Question: I use bootstrap and when i try to place an input i have this :

A very small input...
'''
<!-- FILTRE 2em partie-->
<div id="filtre2" class="modal hide fade row-fluid" tabindex="-1" role="dialog" aria-labelledby="filtre2" aria-hidden="true">
<div class="modal-header">
<button type="button" class="close" data-dismiss="modal" aria-hidden="true">x</button>
<h3 id="filtre2">Parametre du filtre generique (2/2)</h3>
</div>
<div class="modal-body" class="form-horizontal" >
<div class="rep"></div>
<p>Lorsqu'un message correspondant a cette recherche arrive :</p>
<em>Specifier le sous-dossier dans lequel le mail doit etre envoye : </em>
<input type="text" name="repertory" id="repertory"/>
<!--<p><input type="checkbox" name="spam" id="checksuppr" value="spam"/> Supprimer le message</p>-->
</div>
<div class="modal-footer">
<button class="btn" data-dismiss="modal" aria-hidden="true">Fermer</button>
<button class="btn btn-primary" type="submit" id="creespam">Creer filtre</button>
</div>
</div>
'''
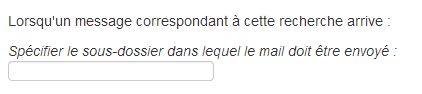
Answer: In bootstrap, you can add classes to increase the length of the input control. For example, 'input-large', 'input-xlarge', 'input-xsmall', etc... You can also use 'input-block-level' to have the input fill the width of the containing div.
You can see here for more details regarding form control styling:
<URL>
Also, make sure you have your doctype specified as HTML5 using '<!DOCTYPE HTML>' and the meta tag is properly set, such as '<meta name="viewport" content="width=device-width, initial-scale=1.0">'. While I have not had any issues with this, I've read that bootstrap can have some issues if these are not properly defined.
Good luck!